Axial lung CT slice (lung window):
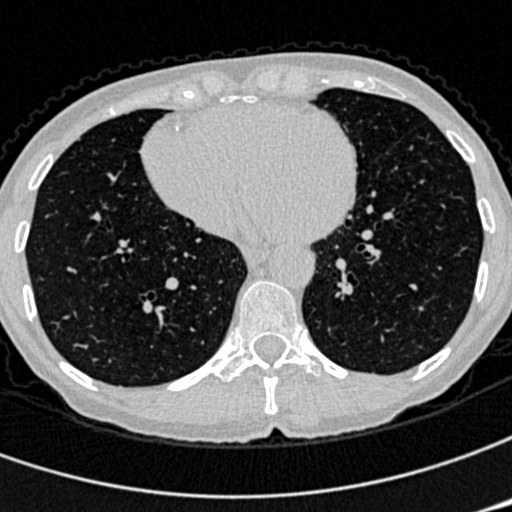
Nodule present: no